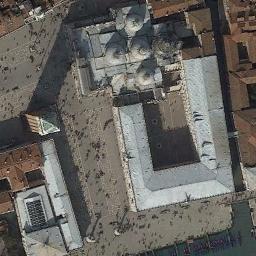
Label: palace